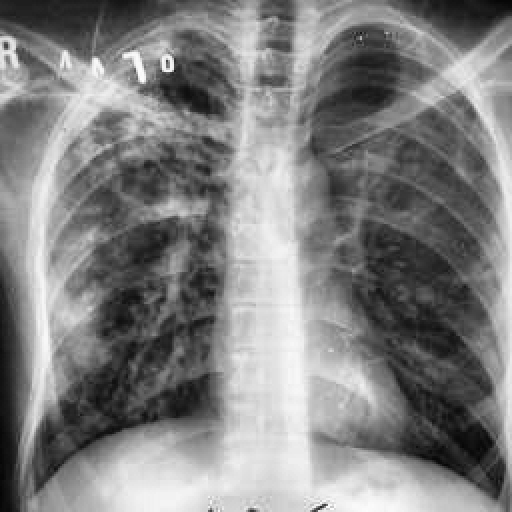
Finding: TUBERCULOSIS